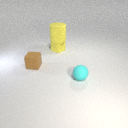
small cyan rubber sphere in front of small brown rubber cube